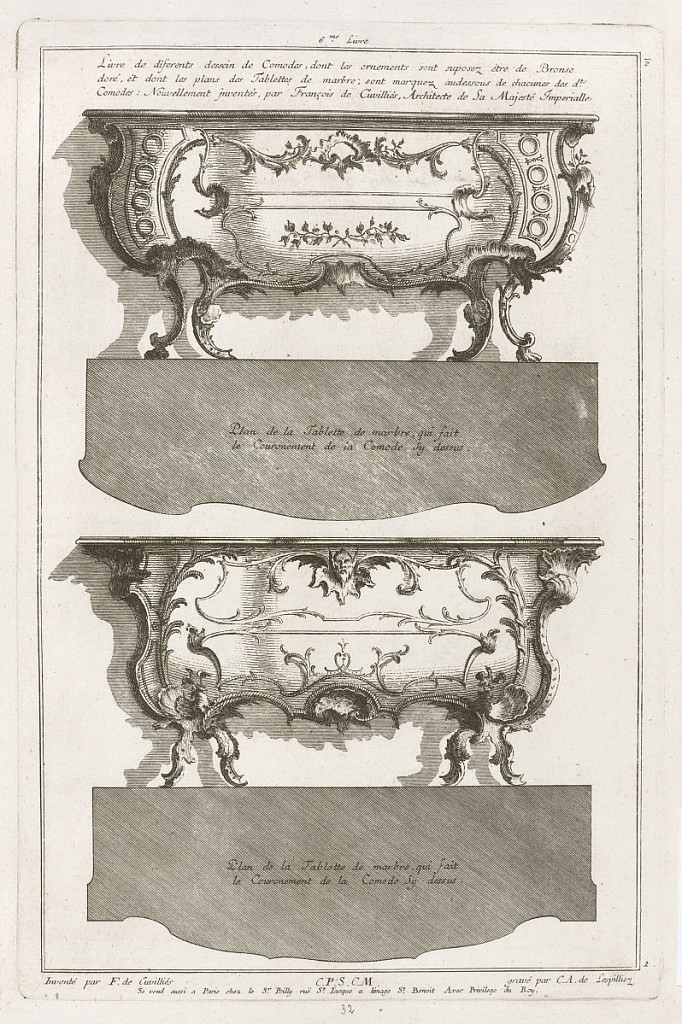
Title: Designs for Two Dressers, Elevations and Plans
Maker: François de Cuvilliés the Elder, Belgian, 1695 - 1768
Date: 1745
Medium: Etching, engraving on off-white laid paper
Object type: Print
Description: Elevations of designs for two dressers with the plans of the marble dresser tops below. The dressers are decorated with ornament motifs including scrolls, rinceaux, branches, birds, and shells. The plate is signed and numbered.